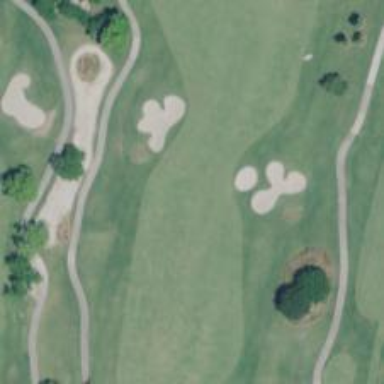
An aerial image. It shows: View of golf hole.